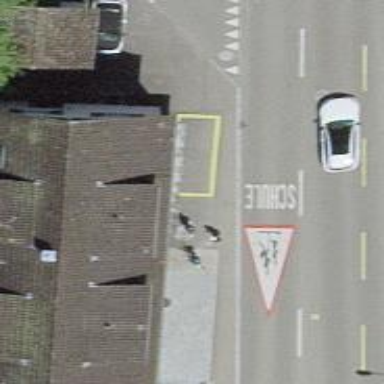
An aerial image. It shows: Post box is visible.